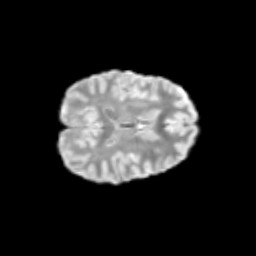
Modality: T2w
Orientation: axial
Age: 12
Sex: female
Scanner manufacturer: siemens
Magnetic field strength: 3 T
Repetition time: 3.8 s
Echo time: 0.07 s